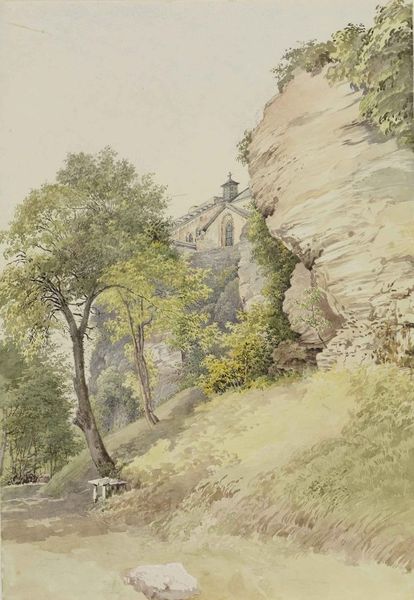
Titel: Von Felsen gesäumter Weg unterhalb des Klosters St. Odilien im Elsass
Künstler: Franz von Pfeuffer
Standort: Karlsruhe
Institution: Staatliche Kunsthalle Karlsruhe
Schlagwörter: baum, berg, blätter, feder, felsen, gemälde, himmel, laub, schatten, wolken, aquarell, bäume, dreieck, grün, kirchturm, landschaft, stadt, äste, braun, fenster, grau, hell, licht, tisch, tür, zeichnung, dach, gebäude, gras, haus, rasen, weg, wiese, wolke, beige, malerei, richter, wand, architektur, stein, steine, bild, häuser, hügel, natur, stamm, strauch, zweige, busch, büsche, gebüsch, kirche, pfad, sonne, sträucher, pflanze, pflanzen, wald, anhöhe, turm, sommer, abhang, berge, fels, felswand, hang, steilhang, dorf, giebel, mauer, grafik, graphik, hellgrün, wasserfarbe, idylle, rast, bank, rundbogen, böschung, romantik, lciht, hoch, frühling, klippe, kante, heimat, kloster, kreuz, türmchen, abgrund, sonnig, kurve, efeu, sehnsucht, laubbäume, kapelle, schattig, caspar david friedrich, sitzbank, hohlweg, bau, überhang, lanzettfenster, wegesrand, fesnter, bauwerk, zuhause, auqarell, spazierweg, steinbruch, parkbank, steilwand, barg, sommerlich, 1820, barge, sbaum, hellgrüpn, pfad weg strasse, aquarell und